Field crop: maize
Growth stage: 2
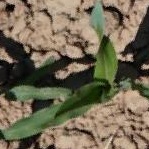
Species: maize